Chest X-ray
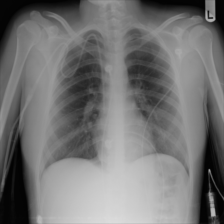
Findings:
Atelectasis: positive
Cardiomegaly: negative
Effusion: negative
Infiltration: positive
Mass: negative
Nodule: negative
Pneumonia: negative
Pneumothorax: negative
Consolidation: negative
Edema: negative
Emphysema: negative
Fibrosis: negative
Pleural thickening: negative
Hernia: negative